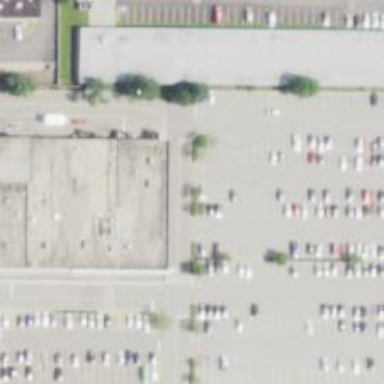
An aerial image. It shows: Trolley bay.